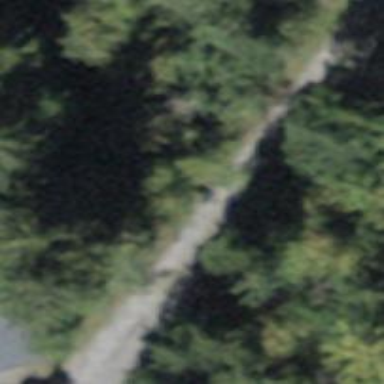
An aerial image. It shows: Track road with grade3 tracktype.